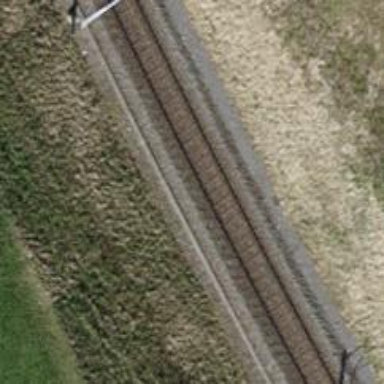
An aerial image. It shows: Single railway track with electrification through contact line.